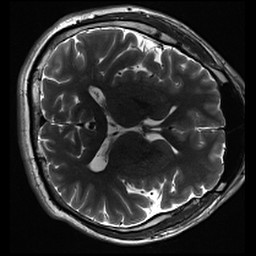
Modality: inplaneT2
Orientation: axial